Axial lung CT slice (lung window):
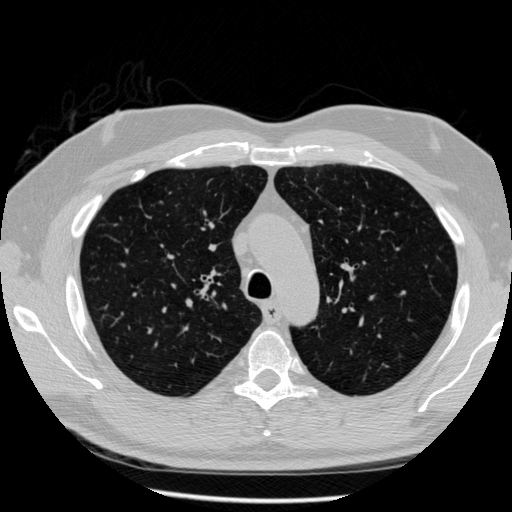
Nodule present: no